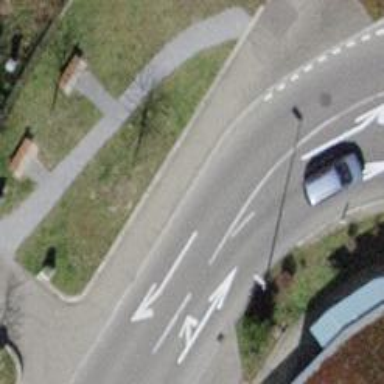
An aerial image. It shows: Secondary road with asphalt surface.